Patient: sex F, age 54
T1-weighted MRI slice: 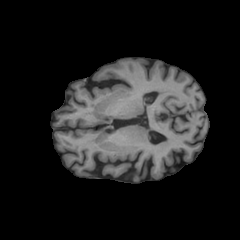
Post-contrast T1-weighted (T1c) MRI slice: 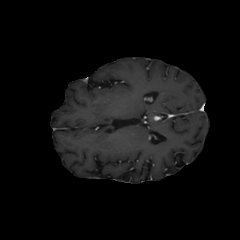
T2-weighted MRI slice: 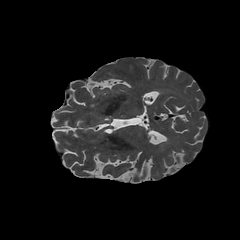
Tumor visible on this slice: no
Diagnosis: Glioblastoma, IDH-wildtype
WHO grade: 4